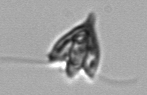
Label: Pyramimonas_longicauda